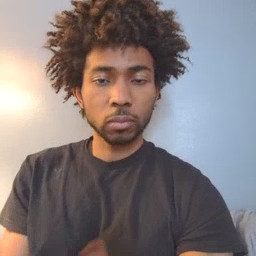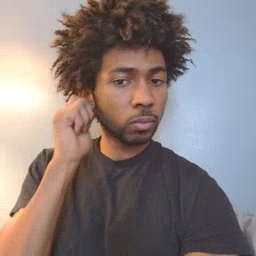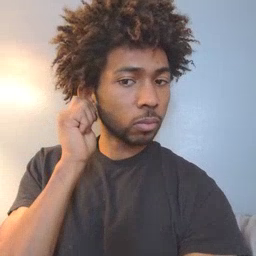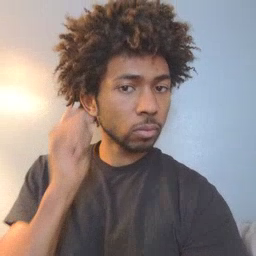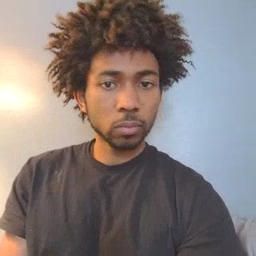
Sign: ear